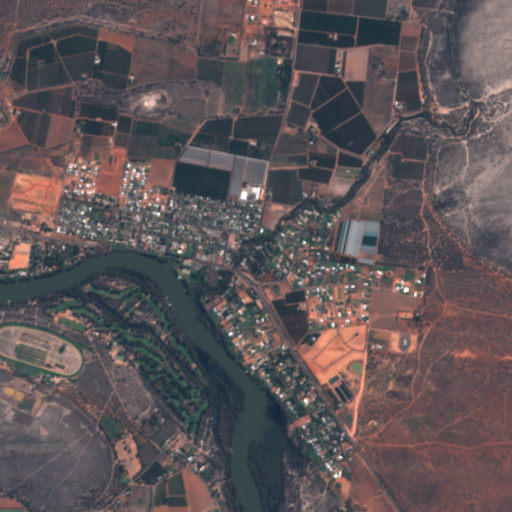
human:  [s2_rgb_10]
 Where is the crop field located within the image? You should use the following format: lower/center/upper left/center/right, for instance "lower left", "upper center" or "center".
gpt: The crop field is located in the lower left of the image.
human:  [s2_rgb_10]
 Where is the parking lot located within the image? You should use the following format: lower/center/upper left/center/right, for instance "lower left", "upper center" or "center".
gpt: The parking lot is located in the center left of the image.
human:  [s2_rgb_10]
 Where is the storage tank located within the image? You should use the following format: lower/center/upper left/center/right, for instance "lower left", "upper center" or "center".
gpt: The storage tank is located in the lower left of the image.
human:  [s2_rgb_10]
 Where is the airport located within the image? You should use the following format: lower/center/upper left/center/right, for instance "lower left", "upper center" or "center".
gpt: There is no airport in the image.